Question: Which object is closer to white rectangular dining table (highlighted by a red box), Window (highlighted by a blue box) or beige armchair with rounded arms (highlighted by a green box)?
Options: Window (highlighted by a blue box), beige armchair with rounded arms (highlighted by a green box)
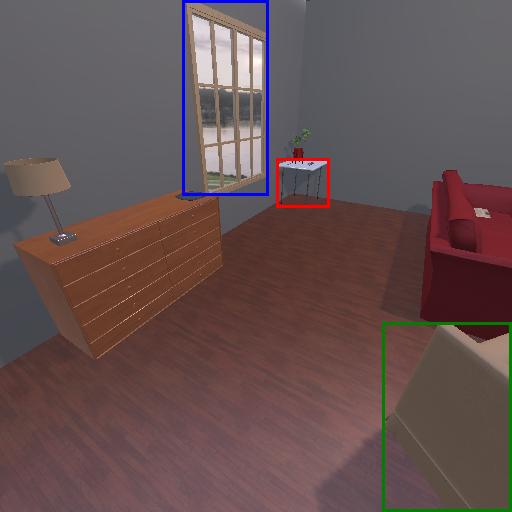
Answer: Window (highlighted by a blue box)